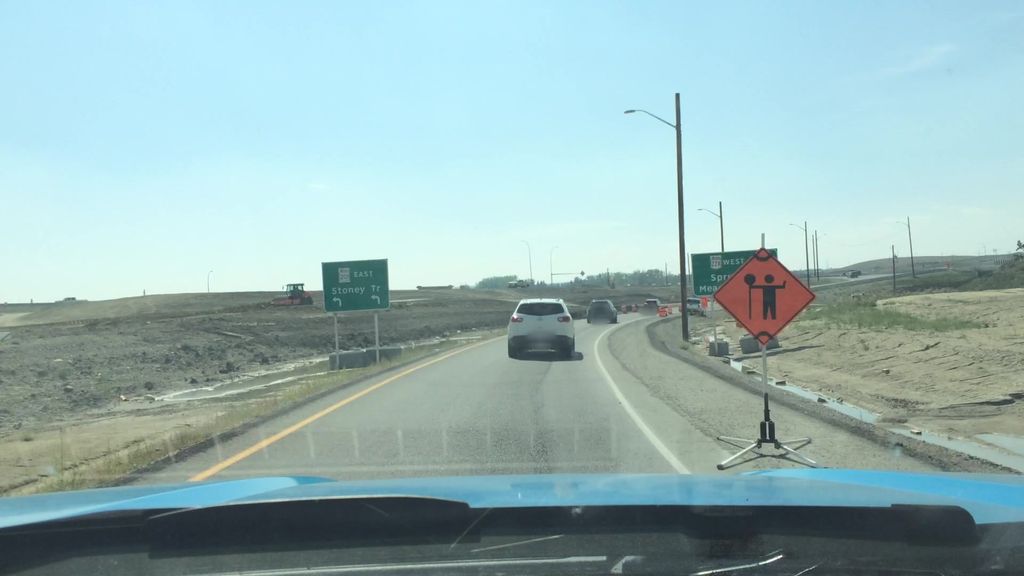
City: calgary